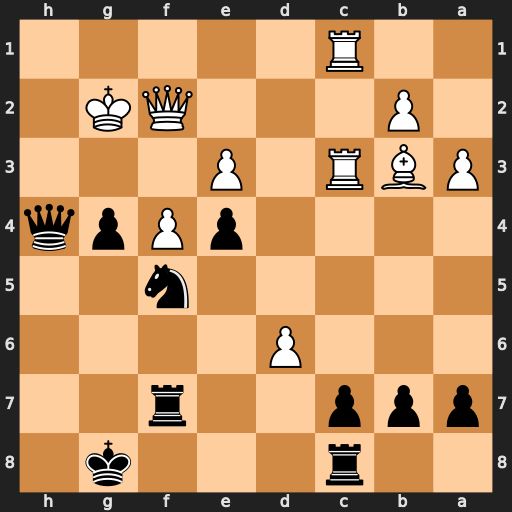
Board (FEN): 2r3k1/ppp2r2/3P4/5n2/4pPpq/PBR1P3/1P3QK1/2R5
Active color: b
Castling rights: -
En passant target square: -
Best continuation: Qh3+ Kg1 Nh4 Rxc7 Nf3+ Qxf3 exf3